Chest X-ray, PA view. Patient: 40 years old, sex F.
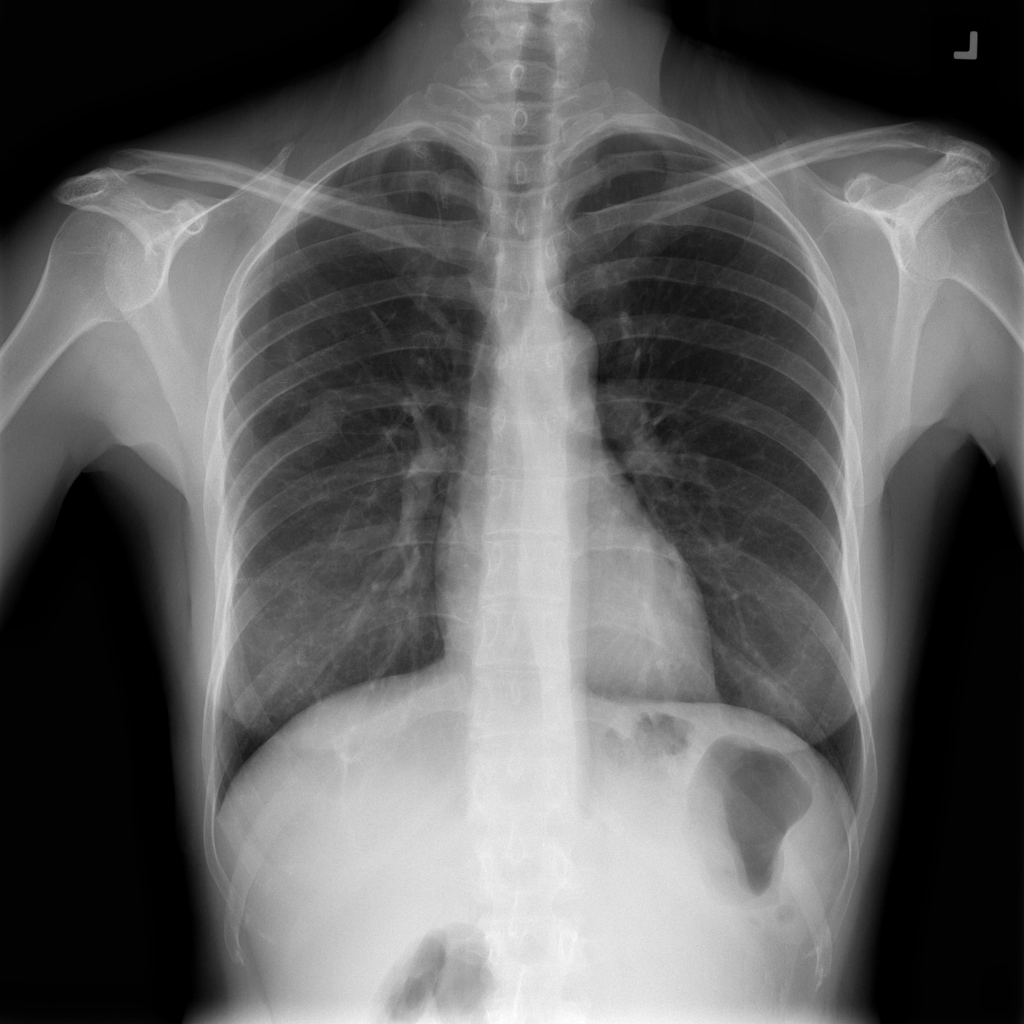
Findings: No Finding